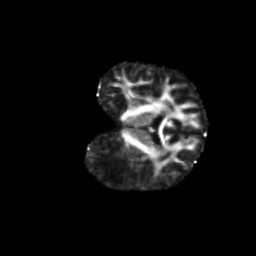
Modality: FA
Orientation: coronal
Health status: ill
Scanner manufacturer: siemens
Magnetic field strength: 3 T
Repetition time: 6.8 s
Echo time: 0.097 s